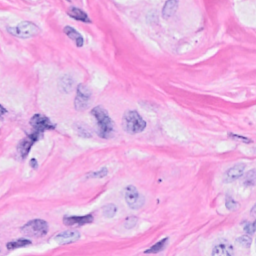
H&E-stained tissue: Breast